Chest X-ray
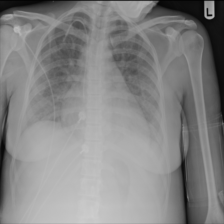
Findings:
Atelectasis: negative
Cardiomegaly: negative
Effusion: negative
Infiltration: negative
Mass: negative
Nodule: negative
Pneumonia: negative
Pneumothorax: negative
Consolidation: negative
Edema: negative
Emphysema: negative
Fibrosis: negative
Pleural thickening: negative
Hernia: negative